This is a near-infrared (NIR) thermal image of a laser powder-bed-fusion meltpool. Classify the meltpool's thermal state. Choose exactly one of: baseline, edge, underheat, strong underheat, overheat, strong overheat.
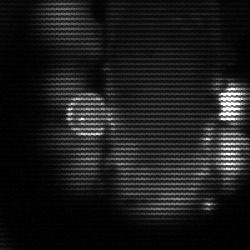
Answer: strong underheat